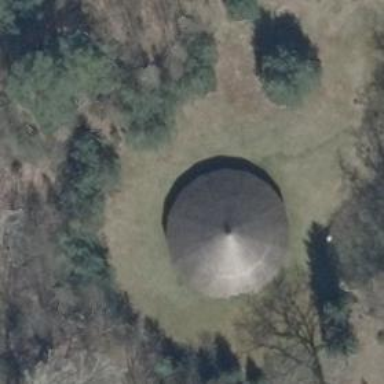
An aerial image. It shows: Building with pyramidal roof shape.